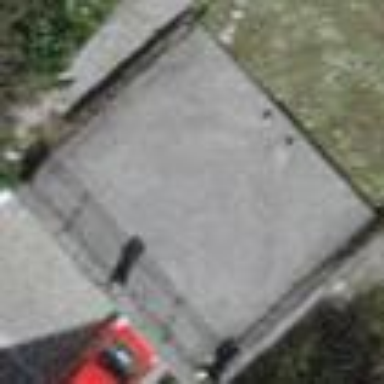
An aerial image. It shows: Garage.